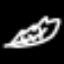
Label: leaf